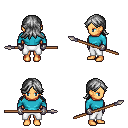
a pixel art fantasy rpg character, female body template, human, tanned skin, teal long-sleeve shirt, white pants, gray loose hair, metal gloves, spear, four views (front, back, left, right), 2x2 character sprite sheet, small pixel art, hard edges, no anti-aliasing